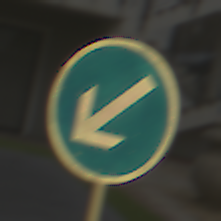
Verkehrszeichen: VorgeschriebeneVorbeifahrtLinks
Umgebung: Outdoor, Urban
Tageszeit: Midday
Wetter: Overcast
Licht: Natural
Jahreszeit: NotSpecified
Kontrast: LowContrast